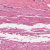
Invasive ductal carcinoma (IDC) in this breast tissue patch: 0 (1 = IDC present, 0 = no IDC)